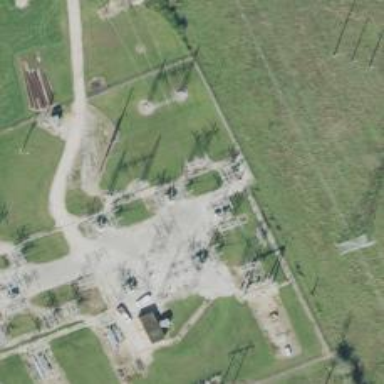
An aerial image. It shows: Switch for power supply.